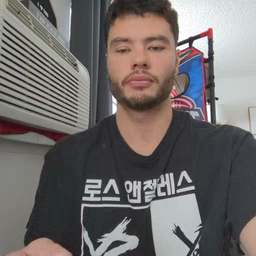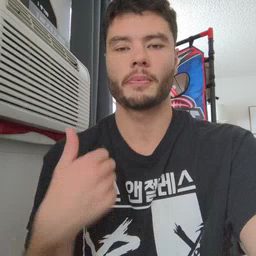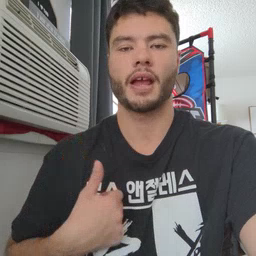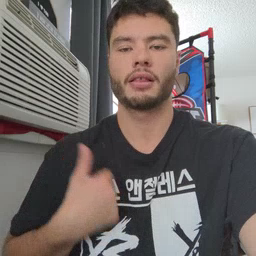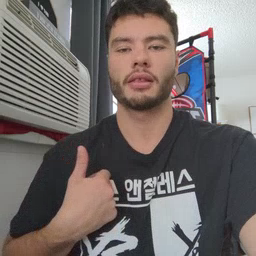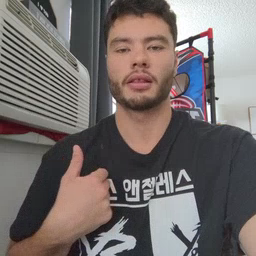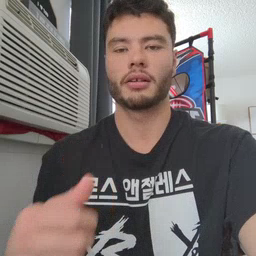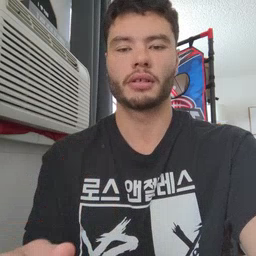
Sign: bath